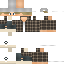
A male human skin with medium skin, wearing brown long hair dressed in a blue hoodie and black pants, featuring a closed mouth.